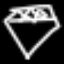
Label: diamond